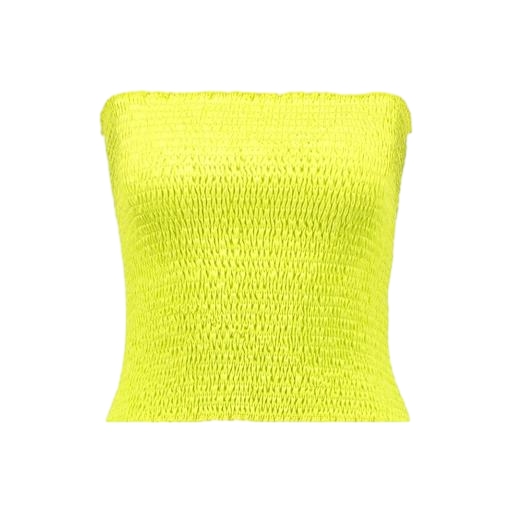
yellow tube top, tube top, small tube top, white background